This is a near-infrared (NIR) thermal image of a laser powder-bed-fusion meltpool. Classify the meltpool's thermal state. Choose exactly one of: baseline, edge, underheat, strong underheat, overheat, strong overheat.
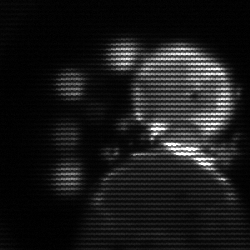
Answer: baseline